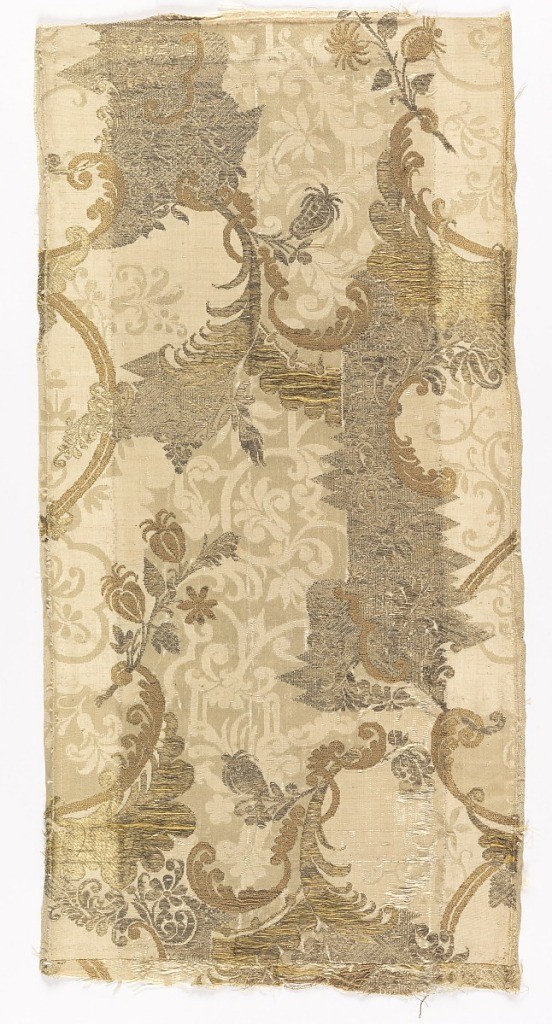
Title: Fragments
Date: late 17th–early 18th century
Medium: silk, metallic yarns Technique: compound of plain weave and 8-harness satin weave, with discontinuous supplementary wefts either free-floating or bound in 3/1 twill
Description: Two fragments of an allover pattern of brackets, arches, scrolls and flowers. Metallic yarns on a cream damask ground.